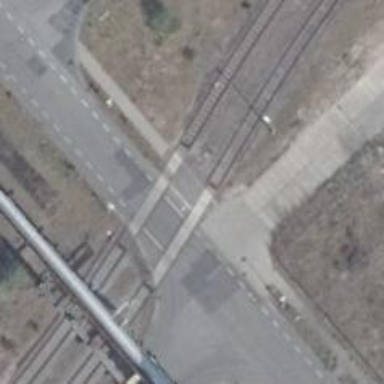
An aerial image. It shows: Crossing for the railway.